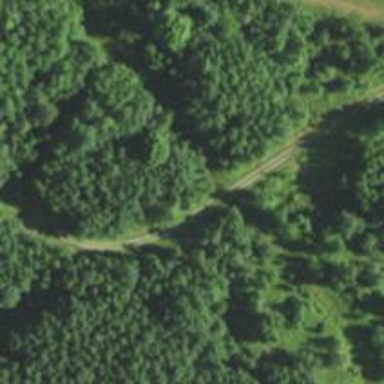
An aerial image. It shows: Track road with grade3 tracktype.